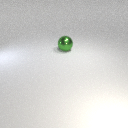
large green metal sphere